Aerial crown-view tile of a tropical tree (Barro Colorado Island, Panama), acquired 20240918:
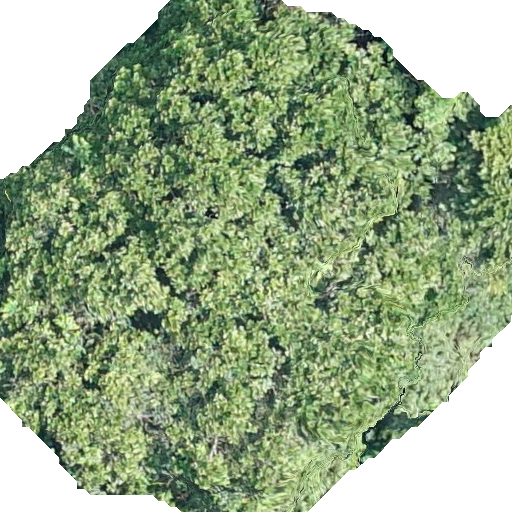
Species: Anacardium excelsum
GBIF accepted scientific name: Anacardium excelsum
Crown area: 377.342 m²